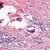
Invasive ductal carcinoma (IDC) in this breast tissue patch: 1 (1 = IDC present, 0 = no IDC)